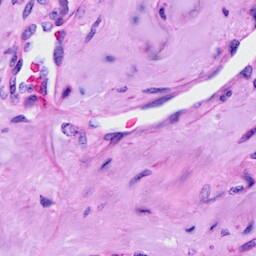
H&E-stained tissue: Cervix